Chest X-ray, AP view. Patient: 45 years old, sex F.
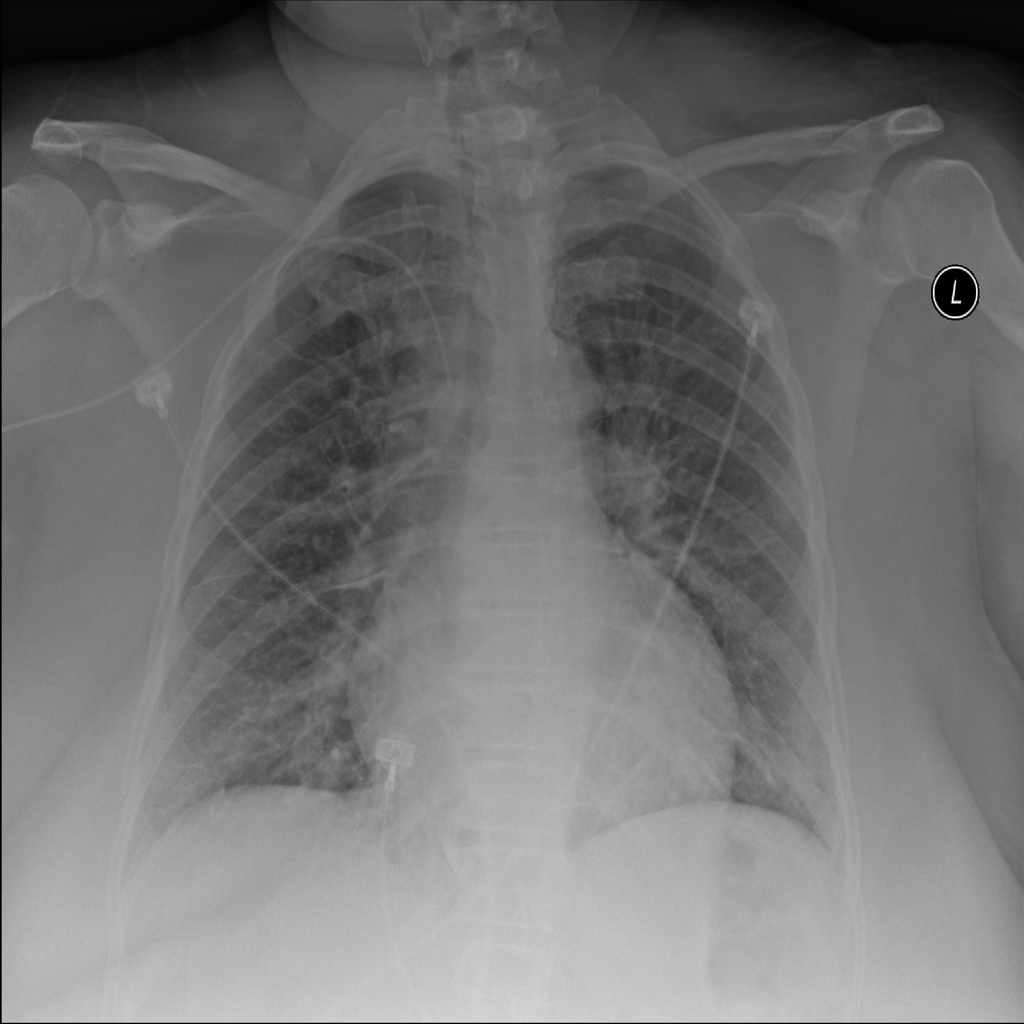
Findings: No Finding